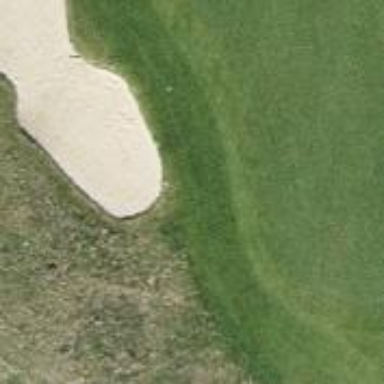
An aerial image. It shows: Sand bunker on golf course.